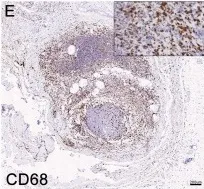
Analysis of C-MTS tissue. Also, CD68+ macrophages.
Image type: pathology (immunostaining)